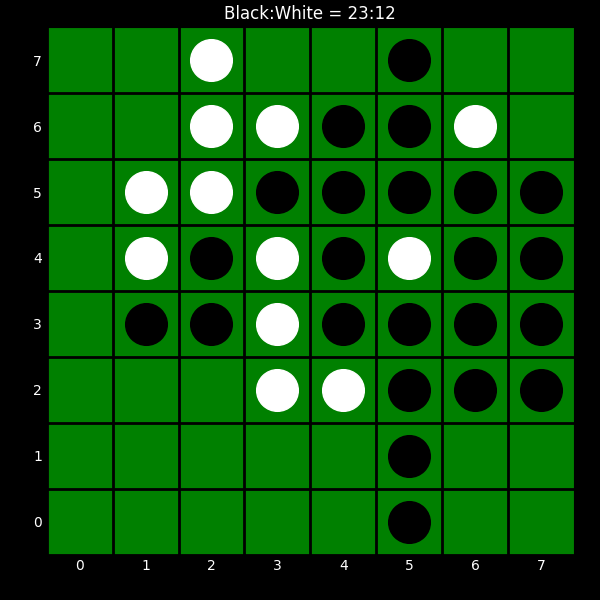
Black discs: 23
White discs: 12